Interaction volume radius: 5 \u00c5
Interaction volume height: 25 \u00c5
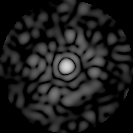
Disorder parameter: 0.8555